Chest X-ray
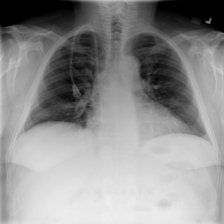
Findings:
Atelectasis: negative
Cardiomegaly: negative
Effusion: negative
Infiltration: negative
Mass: negative
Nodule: negative
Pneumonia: negative
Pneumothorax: negative
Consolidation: negative
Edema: negative
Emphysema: negative
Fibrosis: negative
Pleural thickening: negative
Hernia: negative